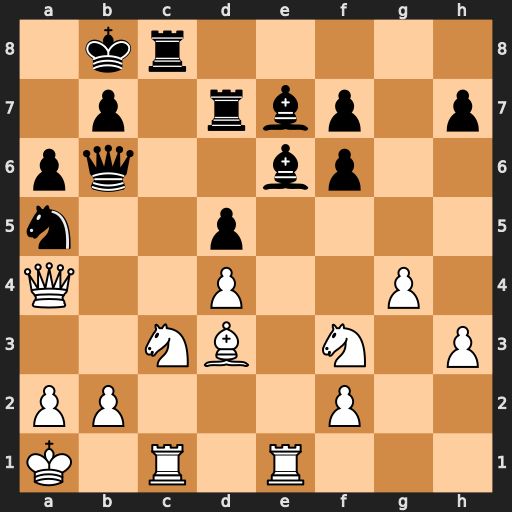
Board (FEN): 1kr5/1p1rbp1p/pq2bp2/n2p4/Q2P2P1/2NB1N1P/PP3P2/K1R1R3
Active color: w
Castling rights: -
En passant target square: -
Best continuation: Rxe6 fxe6 Qxd7